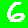
Digit: 6